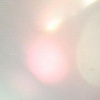
Label: sunburn